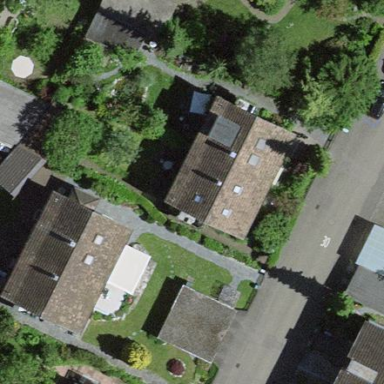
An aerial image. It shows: Semidetached house.